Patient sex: F
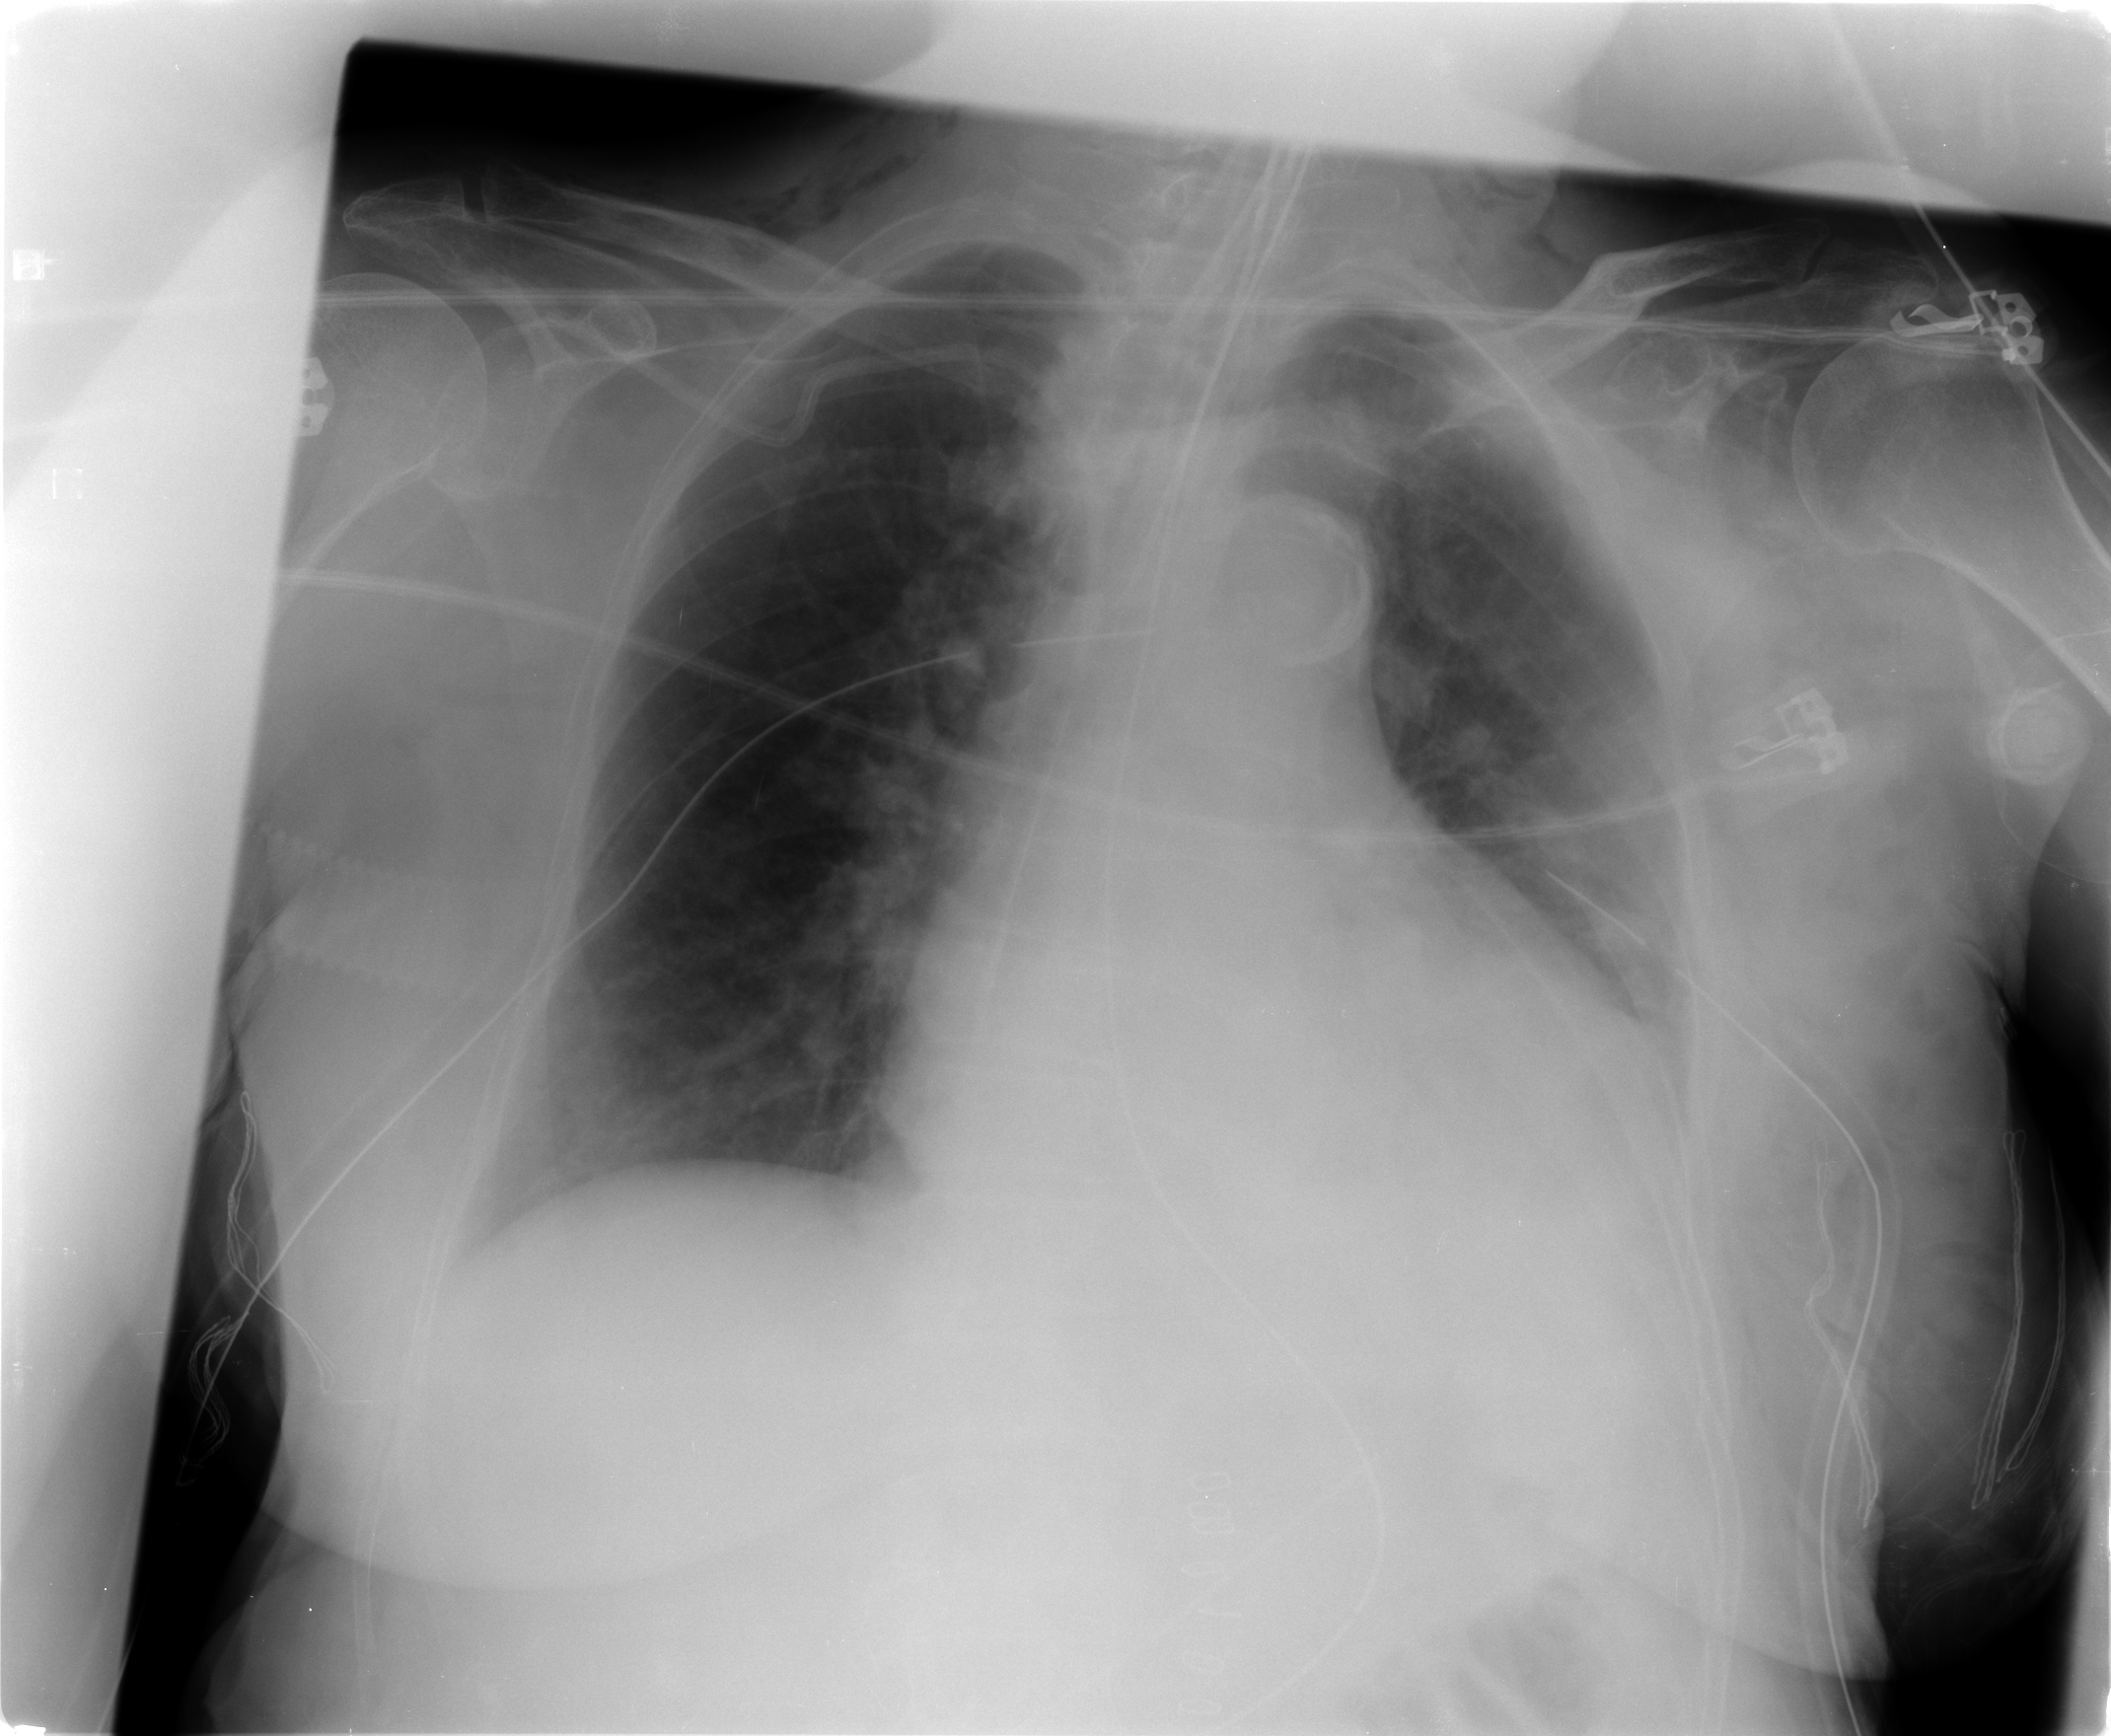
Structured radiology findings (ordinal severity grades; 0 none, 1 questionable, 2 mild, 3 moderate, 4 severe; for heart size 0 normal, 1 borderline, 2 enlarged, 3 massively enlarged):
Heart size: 2
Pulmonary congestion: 0
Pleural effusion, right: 0
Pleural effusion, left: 1
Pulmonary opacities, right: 0
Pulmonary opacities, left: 1
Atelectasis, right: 0
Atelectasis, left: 2